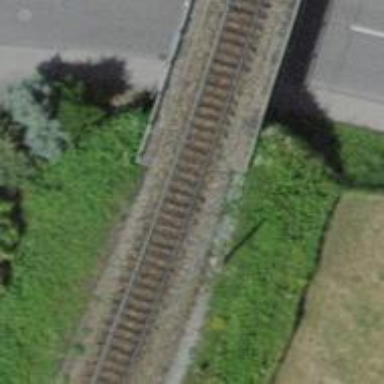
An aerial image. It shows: Railway bridge with electrified contact lines.